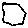
Label: hexagon